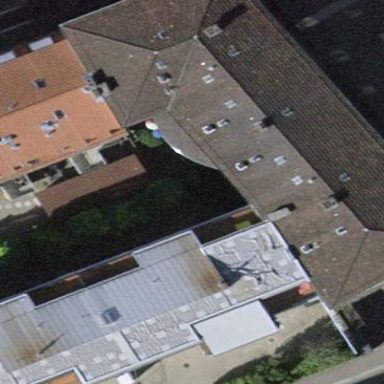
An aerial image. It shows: Residential building with flat roof.